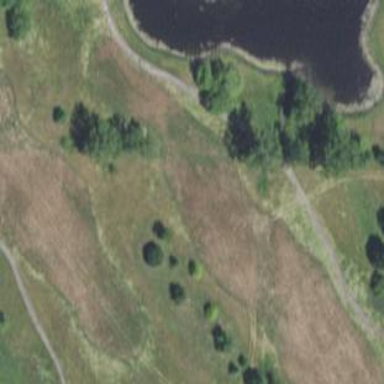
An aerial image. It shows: Rough grassy area used for golf.